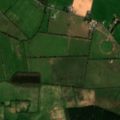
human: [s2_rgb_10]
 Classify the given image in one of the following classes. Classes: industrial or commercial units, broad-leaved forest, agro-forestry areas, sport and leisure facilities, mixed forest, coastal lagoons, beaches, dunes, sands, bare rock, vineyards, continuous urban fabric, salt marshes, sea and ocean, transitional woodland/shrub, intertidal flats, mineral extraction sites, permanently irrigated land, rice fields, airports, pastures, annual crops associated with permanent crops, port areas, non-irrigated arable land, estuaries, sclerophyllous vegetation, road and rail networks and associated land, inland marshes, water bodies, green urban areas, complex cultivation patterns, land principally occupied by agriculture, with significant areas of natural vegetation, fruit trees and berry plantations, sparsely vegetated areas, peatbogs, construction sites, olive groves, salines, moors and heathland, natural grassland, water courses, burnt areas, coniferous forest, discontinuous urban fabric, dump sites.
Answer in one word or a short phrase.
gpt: non-irrigated arable land, pastures, coniferous forest